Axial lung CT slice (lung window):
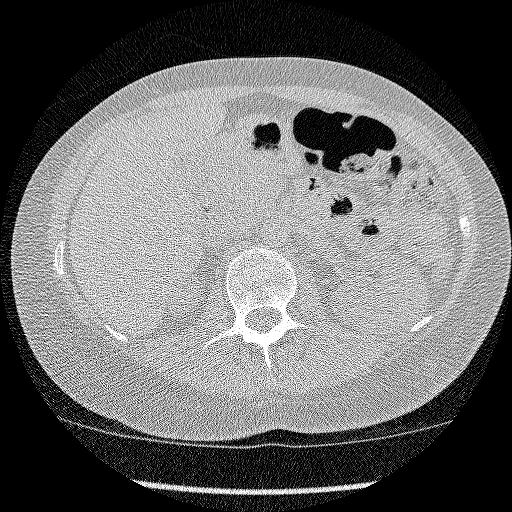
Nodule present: no